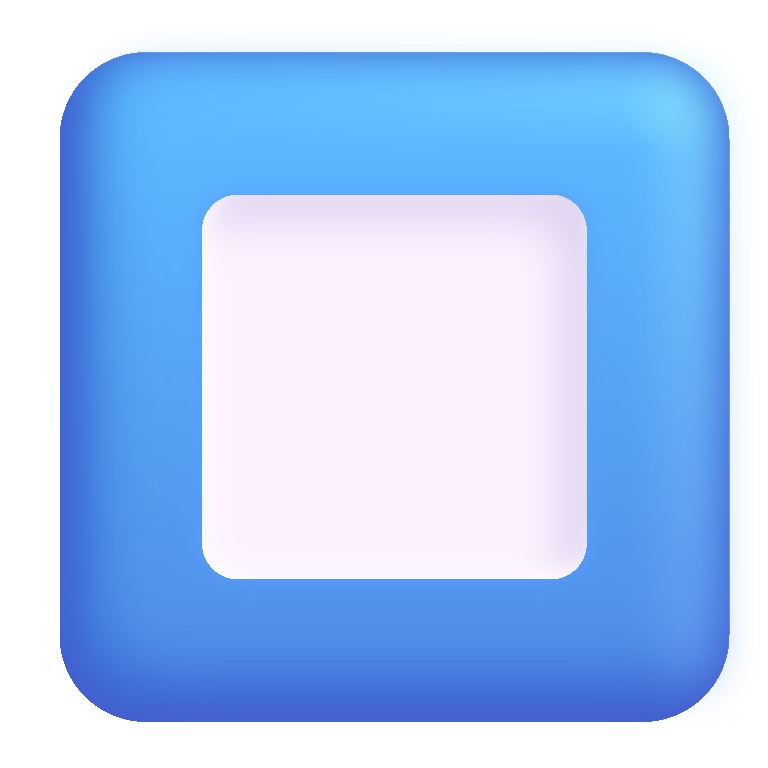
stop button color